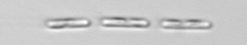
Label: Skeletonema